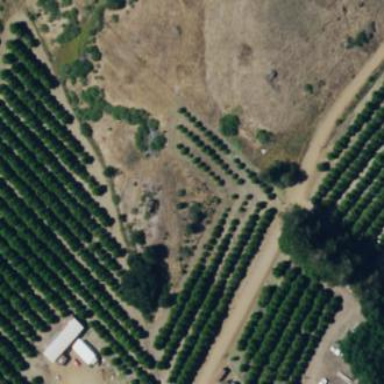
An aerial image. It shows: Orchard.